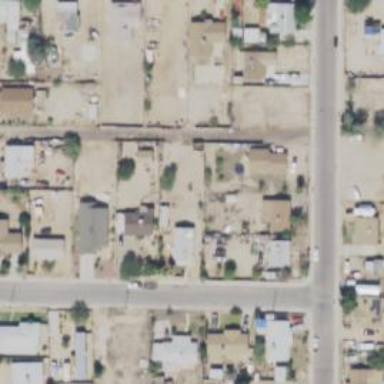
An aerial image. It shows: Alleyway designated as service road.